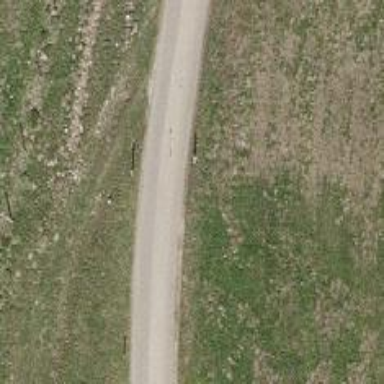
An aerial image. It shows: Unclassified road.